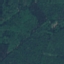
Label: Forest